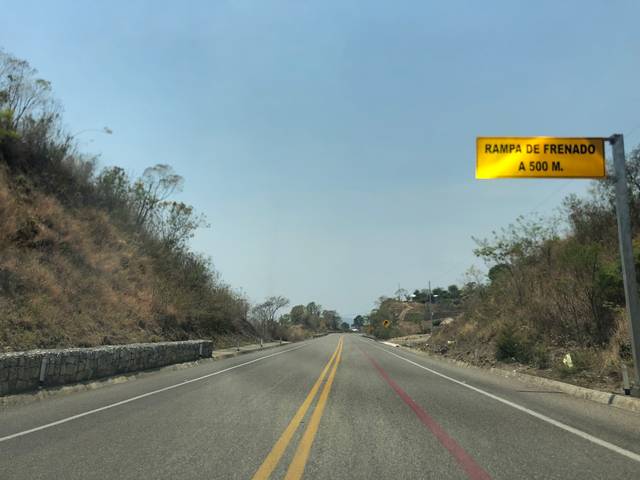
Region: Mexico
Coordinates: 16.69, -92.811